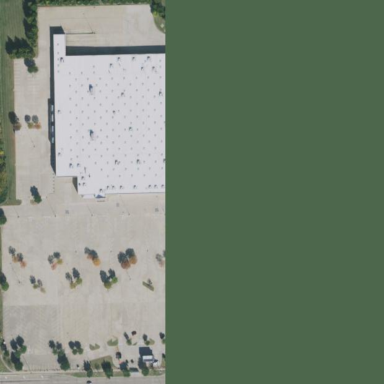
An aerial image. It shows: Retail area.